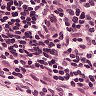
Metastatic tissue present: no